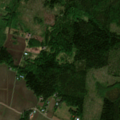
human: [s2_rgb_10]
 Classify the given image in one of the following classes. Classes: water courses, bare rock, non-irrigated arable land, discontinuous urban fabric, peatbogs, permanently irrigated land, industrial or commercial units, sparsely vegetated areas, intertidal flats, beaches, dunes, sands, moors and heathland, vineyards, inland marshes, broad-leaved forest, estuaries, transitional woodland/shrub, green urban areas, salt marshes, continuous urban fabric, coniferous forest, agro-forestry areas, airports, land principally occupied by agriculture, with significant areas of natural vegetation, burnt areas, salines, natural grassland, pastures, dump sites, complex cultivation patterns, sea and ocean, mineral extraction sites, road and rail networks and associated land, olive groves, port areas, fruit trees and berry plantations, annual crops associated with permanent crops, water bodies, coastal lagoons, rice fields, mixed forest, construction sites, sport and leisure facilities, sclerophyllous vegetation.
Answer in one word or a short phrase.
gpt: non-irrigated arable land, land principally occupied by agriculture, with significant areas of natural vegetation, mixed forest, transitional woodland/shrub